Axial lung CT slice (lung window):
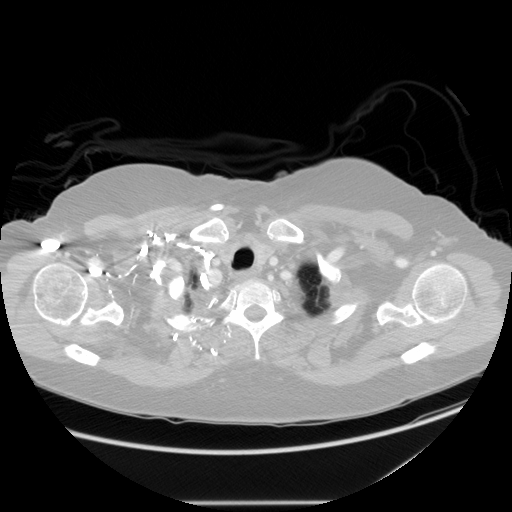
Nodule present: no